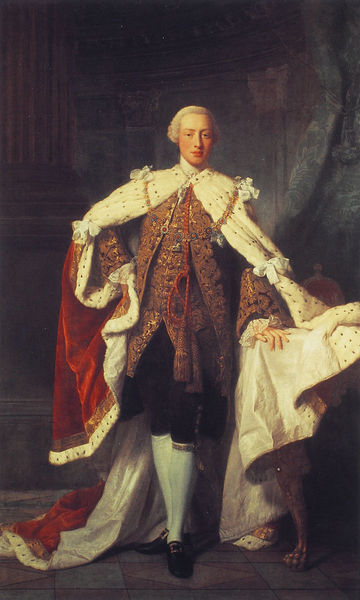
Titel: George III als Prinz von Wales
Künstler: Allan Ramsay
Institution: Privatsammlung
Schlagwörter: dunkel, gemälde, hand, mann, schatten, umhang, weiß, licht, schwarz, stuhl, säule, tisch, rot, hose, jacke, hermelin, pelz, samt, stehen, portrait, porträt, tischbein, vorhang, gold, haare, mantel, sessel, stehend, stickerei, adel, schleifen, krone, fell, perücke, adlig, schuhe, kette, weis, kaiser, könig, robe, socken, knöpfe, spange, strümpfe, gestützt, adeliger, proträt, nerz, brokat, fürst, junger mann, herzog, kniebundhose, pranken, höfling, raubtierfuss